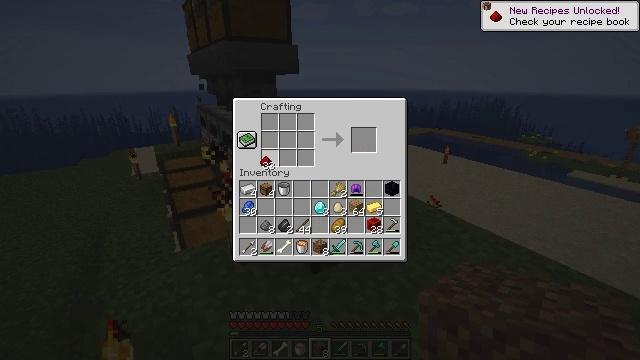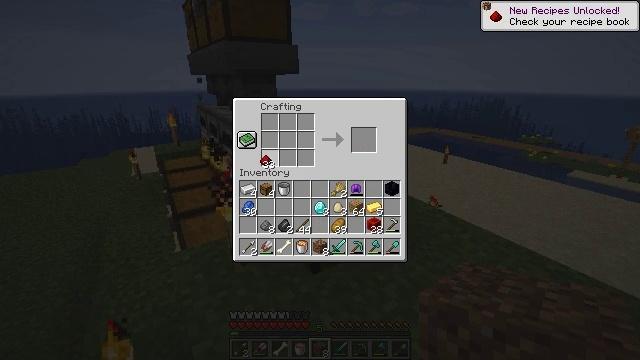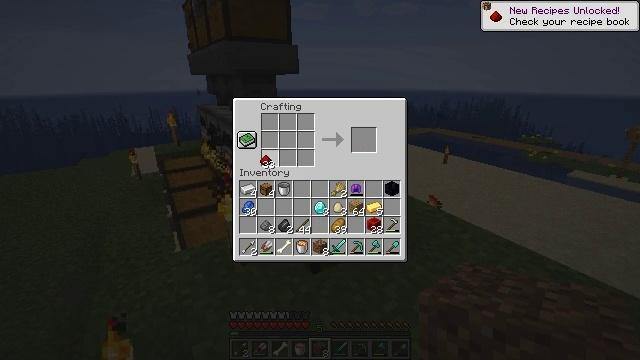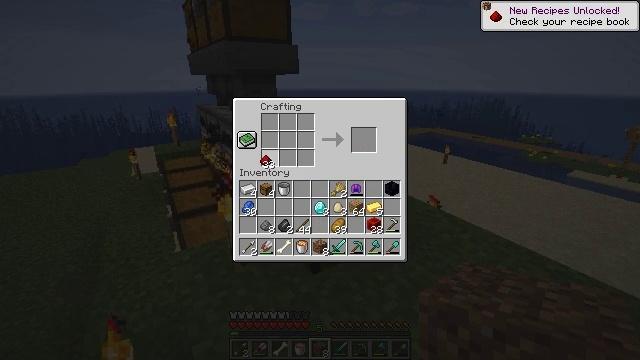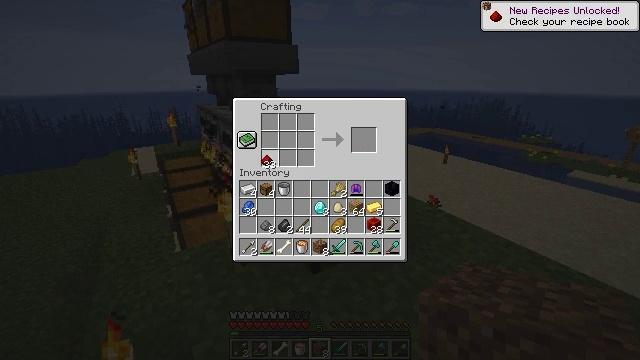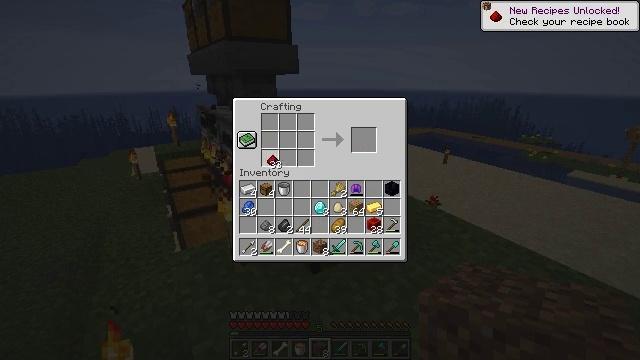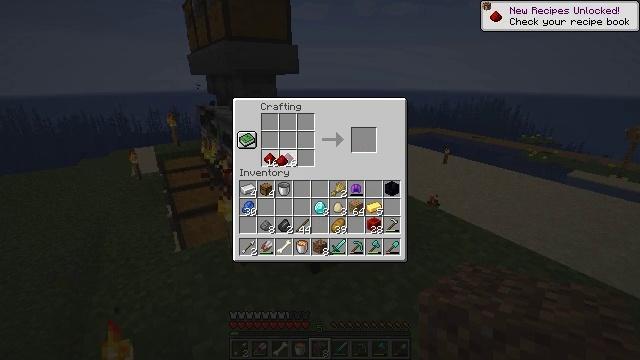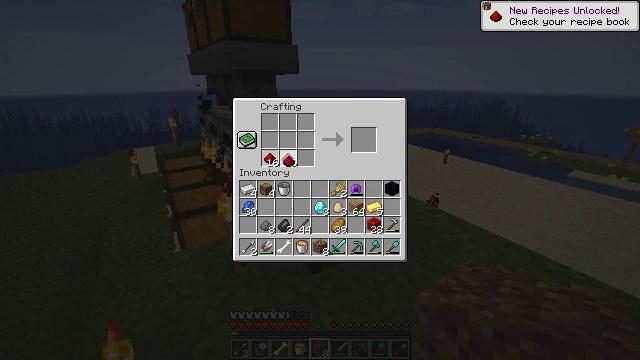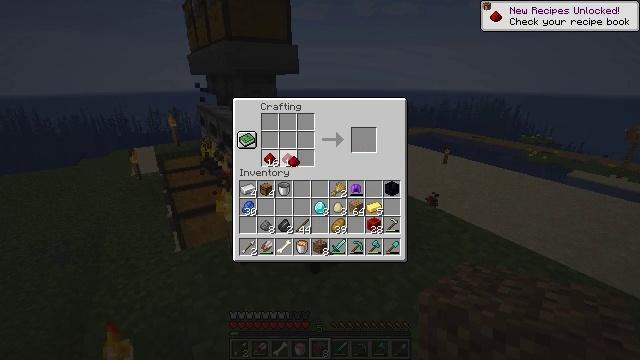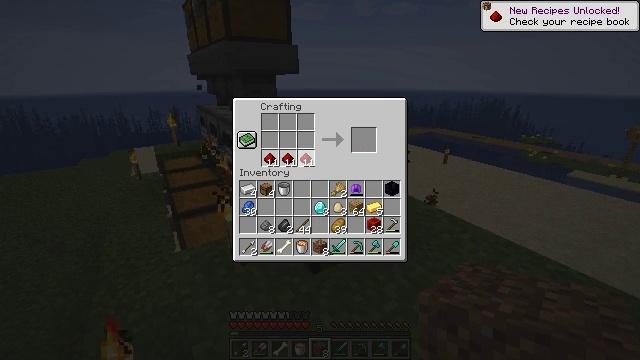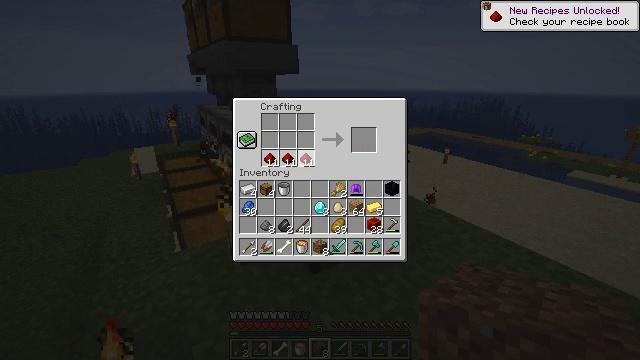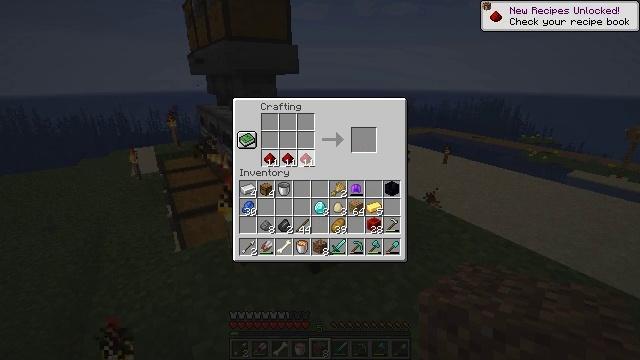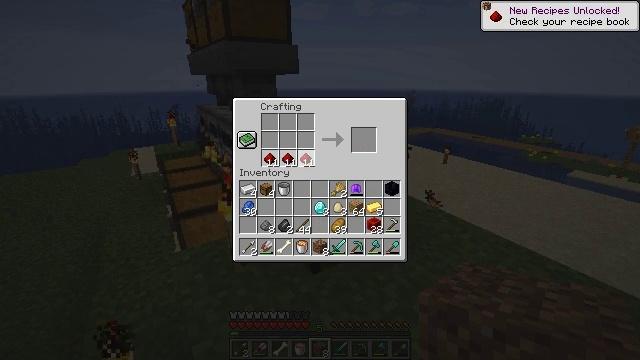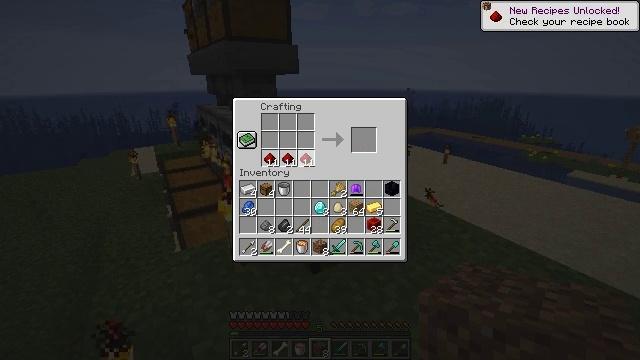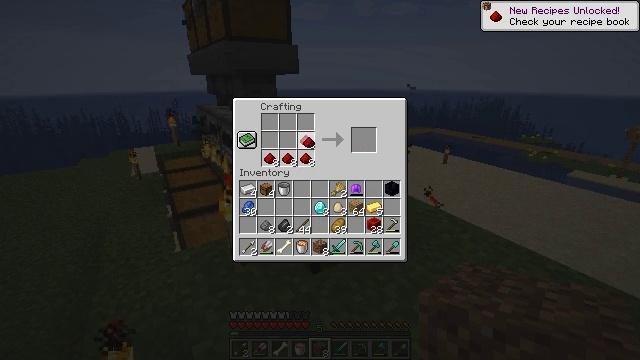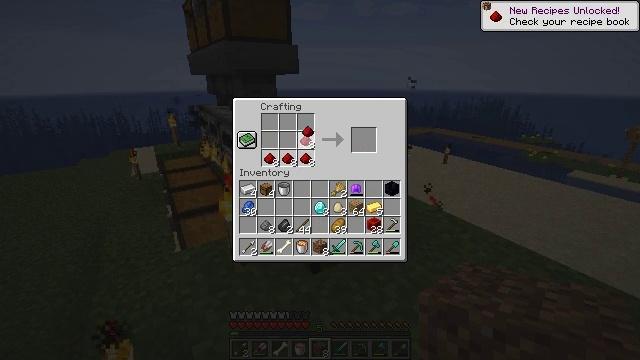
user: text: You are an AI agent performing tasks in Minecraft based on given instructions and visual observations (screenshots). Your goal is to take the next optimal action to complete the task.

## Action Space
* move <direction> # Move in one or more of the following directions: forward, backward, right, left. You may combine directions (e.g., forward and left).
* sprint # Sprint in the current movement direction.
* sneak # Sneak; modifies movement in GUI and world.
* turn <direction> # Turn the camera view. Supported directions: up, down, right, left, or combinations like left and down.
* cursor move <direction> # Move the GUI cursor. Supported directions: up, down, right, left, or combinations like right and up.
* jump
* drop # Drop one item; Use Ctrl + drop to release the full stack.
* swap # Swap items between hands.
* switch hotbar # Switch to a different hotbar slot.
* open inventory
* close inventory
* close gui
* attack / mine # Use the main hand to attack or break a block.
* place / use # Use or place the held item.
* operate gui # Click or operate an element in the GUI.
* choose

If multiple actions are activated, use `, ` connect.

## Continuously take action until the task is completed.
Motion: motion action
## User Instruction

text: Transform redstone dust into a solid redstone block.
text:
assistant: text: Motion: no_op
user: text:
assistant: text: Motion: no_op
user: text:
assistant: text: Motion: operate gui
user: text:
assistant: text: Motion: operate gui
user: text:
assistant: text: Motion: operate gui
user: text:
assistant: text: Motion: cursor move right, operate gui
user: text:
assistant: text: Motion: cursor move right, operate gui
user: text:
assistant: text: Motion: operate gui
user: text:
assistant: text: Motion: operate gui
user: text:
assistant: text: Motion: operate gui
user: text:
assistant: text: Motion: operate gui
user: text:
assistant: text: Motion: operate gui
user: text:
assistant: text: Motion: operate gui
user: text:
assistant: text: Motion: cursor move up, operate gui
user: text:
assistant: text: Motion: cursor move up, operate gui
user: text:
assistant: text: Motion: operate gui
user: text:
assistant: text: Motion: operate gui
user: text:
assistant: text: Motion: operate gui
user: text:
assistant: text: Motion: operate gui
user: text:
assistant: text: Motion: operate gui
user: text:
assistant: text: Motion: operate gui
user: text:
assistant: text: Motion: cursor move left, operate gui
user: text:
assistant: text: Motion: operate gui
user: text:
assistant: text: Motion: operate gui
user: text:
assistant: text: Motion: operate gui
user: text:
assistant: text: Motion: operate gui
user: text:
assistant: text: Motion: operate gui
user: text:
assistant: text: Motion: operate gui
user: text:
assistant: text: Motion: operate gui
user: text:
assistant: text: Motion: operate gui